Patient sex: M
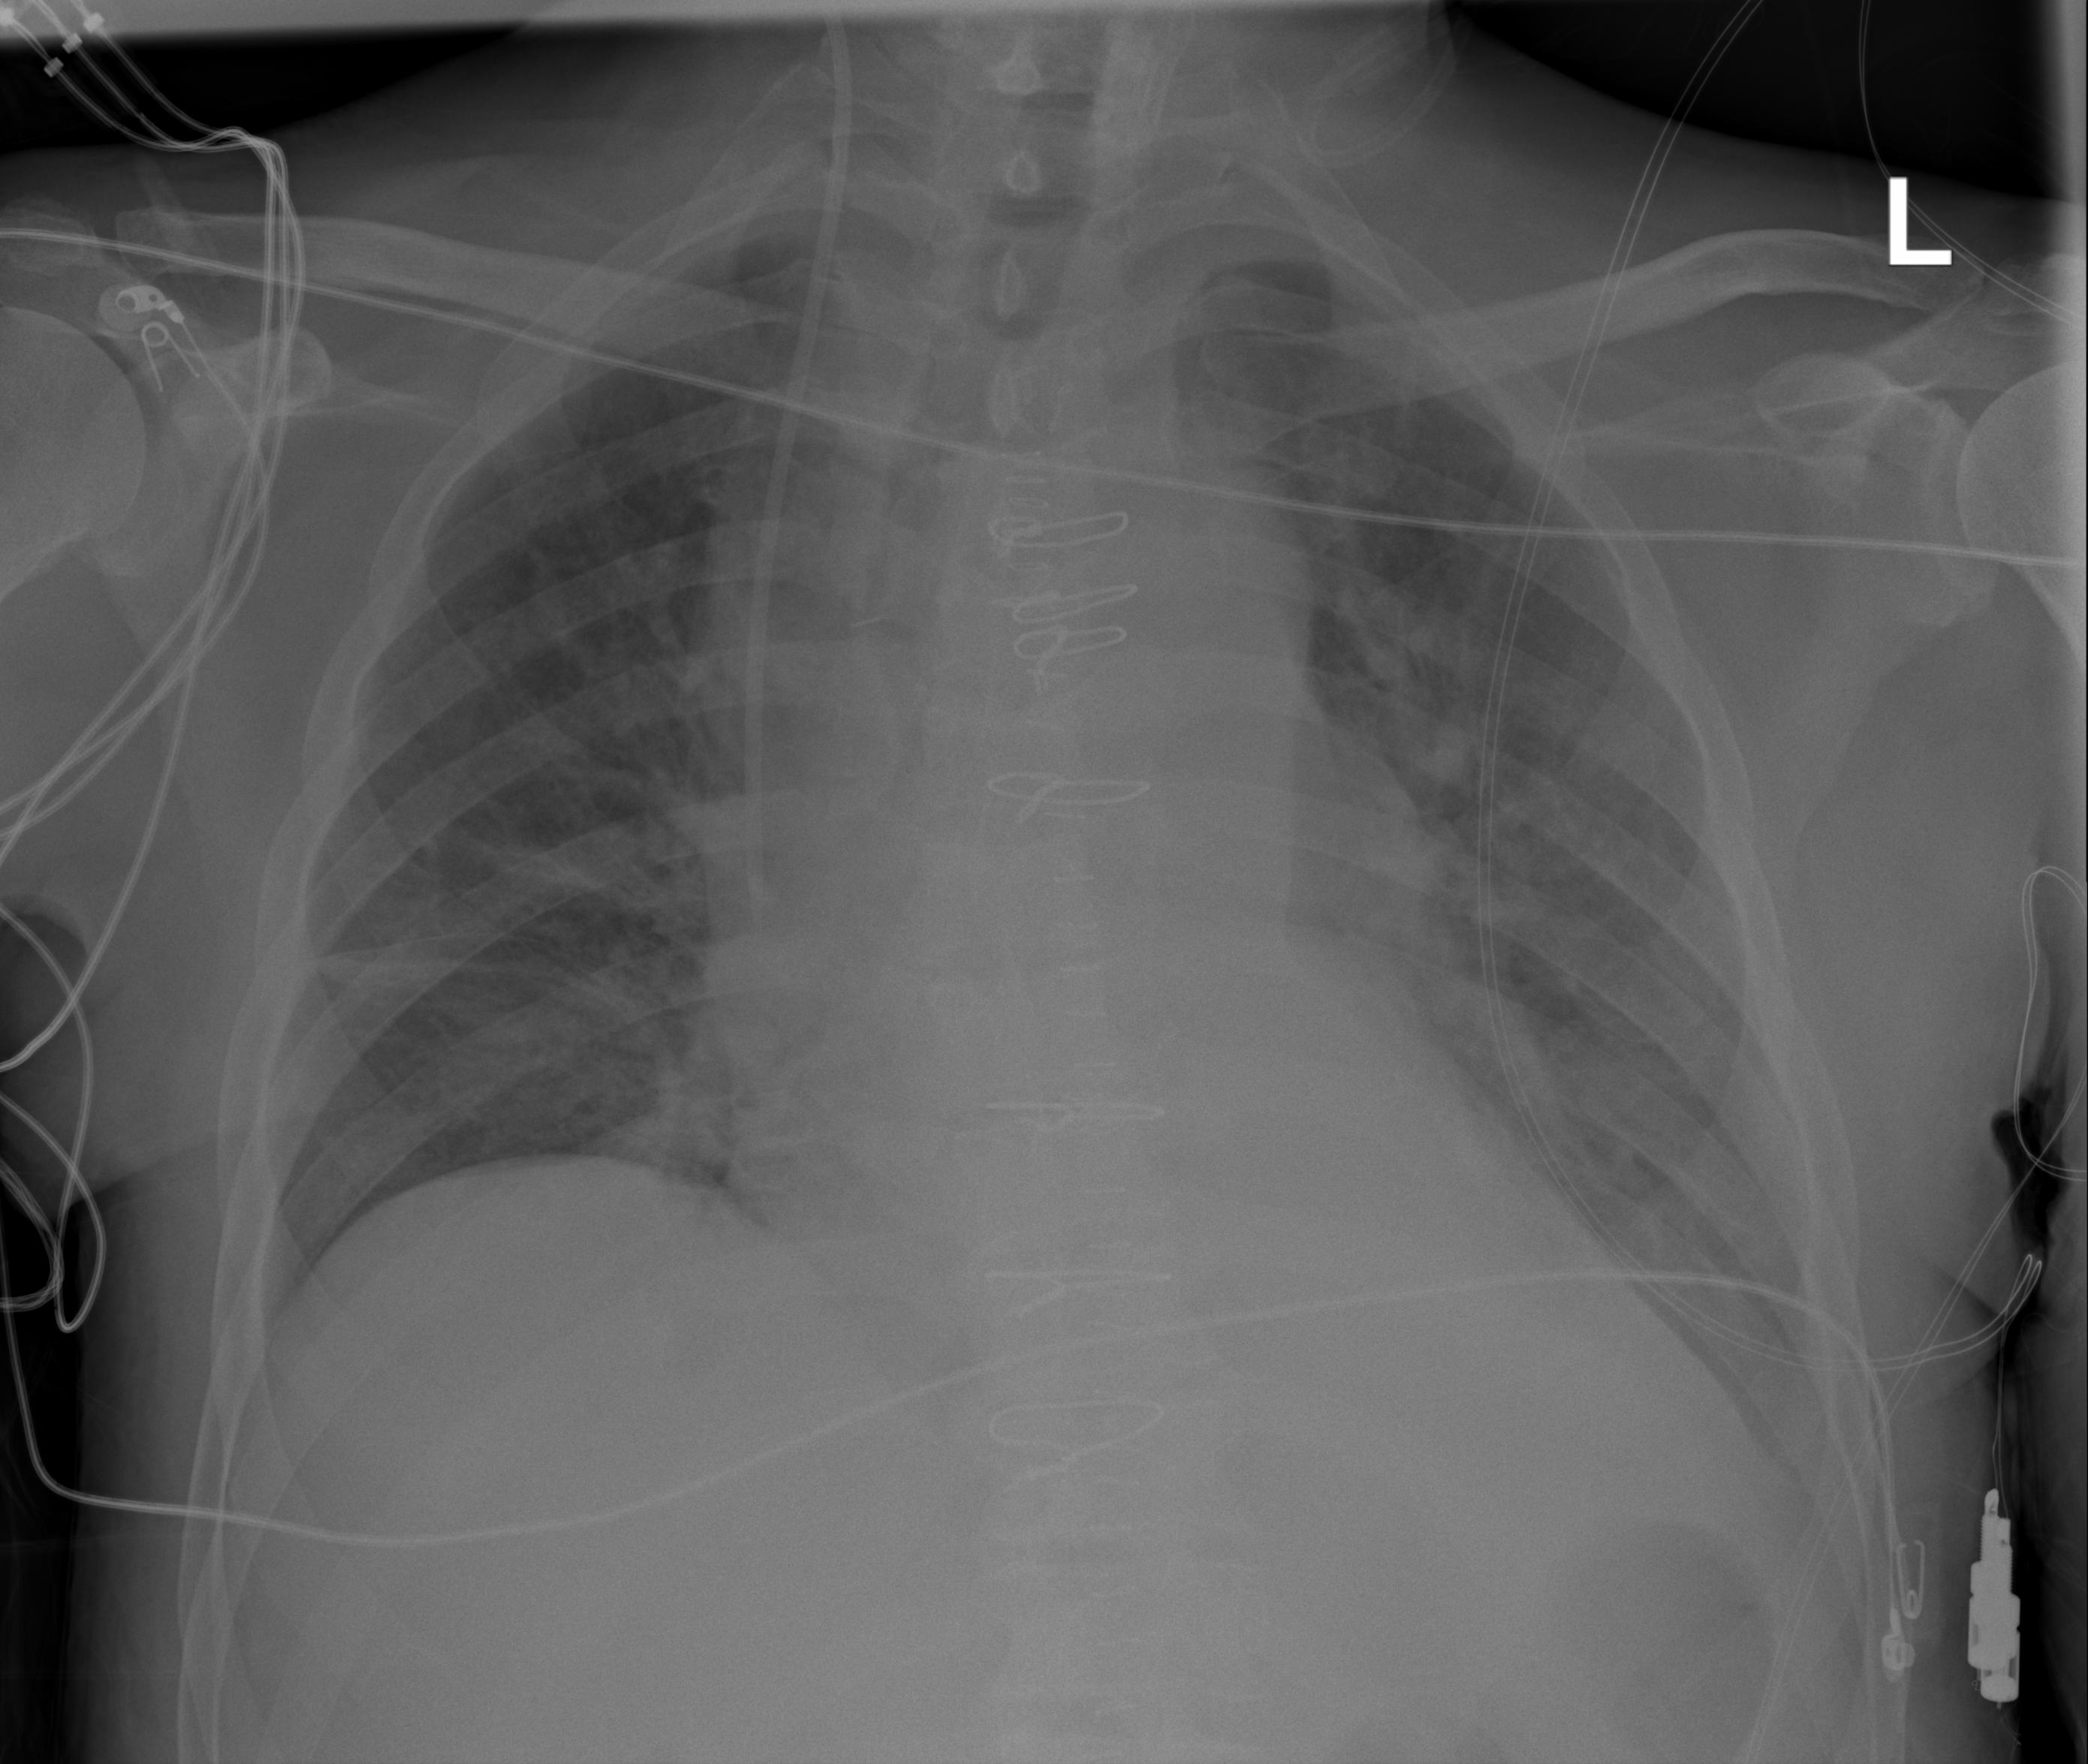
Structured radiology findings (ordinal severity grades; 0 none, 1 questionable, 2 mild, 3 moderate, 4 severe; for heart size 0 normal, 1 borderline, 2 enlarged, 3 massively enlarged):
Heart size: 2
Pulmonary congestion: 2
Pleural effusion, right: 0
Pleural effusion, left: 2
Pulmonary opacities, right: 2
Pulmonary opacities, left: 2
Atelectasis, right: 2
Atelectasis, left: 2